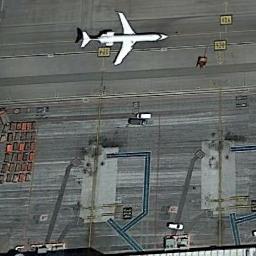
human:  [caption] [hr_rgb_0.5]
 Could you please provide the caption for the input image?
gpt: There is a white plane, Three yellow landmarks and blue passages .

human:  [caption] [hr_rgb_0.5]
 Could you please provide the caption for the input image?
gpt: A plane and many cars are stopped on the runway .

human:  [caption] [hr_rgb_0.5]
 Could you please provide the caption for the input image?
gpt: An airplane parked in an open area with many containers next to it .

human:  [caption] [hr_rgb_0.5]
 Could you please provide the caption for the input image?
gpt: A plane on the runway with some blue and yellow marks .

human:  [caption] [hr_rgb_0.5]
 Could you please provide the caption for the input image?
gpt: One plane is on the ground marked with Numbers .